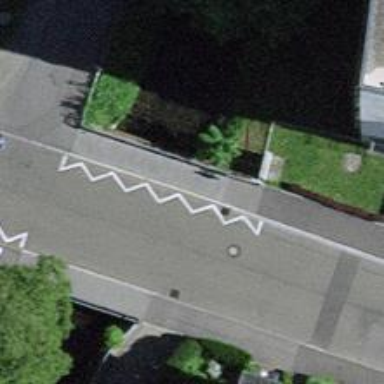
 featuring bridge. Both sides of the road have sidewalks."